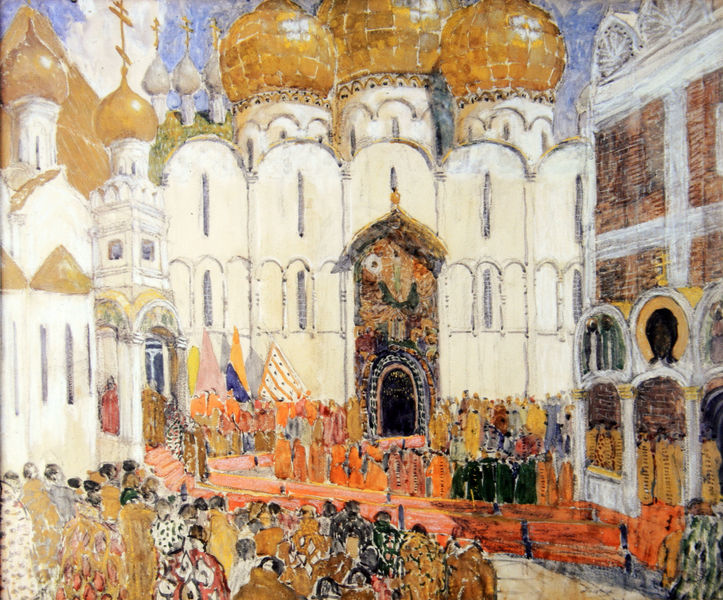
Titel: Bühnenbild für die Krönung (2.Szene des Prologs) in der Oper "Boris Godounov"
Künstler: Aleksandr Golovin
Standort: Moskau
Institution: Staatliches Bachruschin-Museum
Schlagwörter: weiß, menschen, orange, gebäude, schloss, weg, versammlung, stein, kirche, russland, mauer, kuppel, treppe, arch, architecture, blue, celebration, church, crowd, men, palace, people, red, religious, white, window, women, black, carpet, dark, gold, windows, woman, yellow, all, picture, pink, brown, tor, kreuz, orient, palast, clouds, man, mass, sky, building, house, roofs, sun, entrance, heilig, castle, color, shadow, army, cross, glass, movement, door, italy, person, sunny, festival, flags, procession, spring, dome, cathedral, square, buildings, venice, cloth, god, crucifix, colour, spire, portal, christian, outdoor, indian, praying, royalty, russia, russian, turkey, moscow, orthodox, basilika, dom, hood, benches, stained glass, florence, the, sultan, prozession, clothe, event, assembly, hoods, taj mahal, mediterranean, mosque, thong, vuilding, occasion, daytime, throng, royal ceremony, thats not what that is, coarse, loyal, moskau, menschenversammlung, pink'orange, ortodoxe kirche, kiew, holy mass, minurette, minerette, buildingfs, crosss, hagia